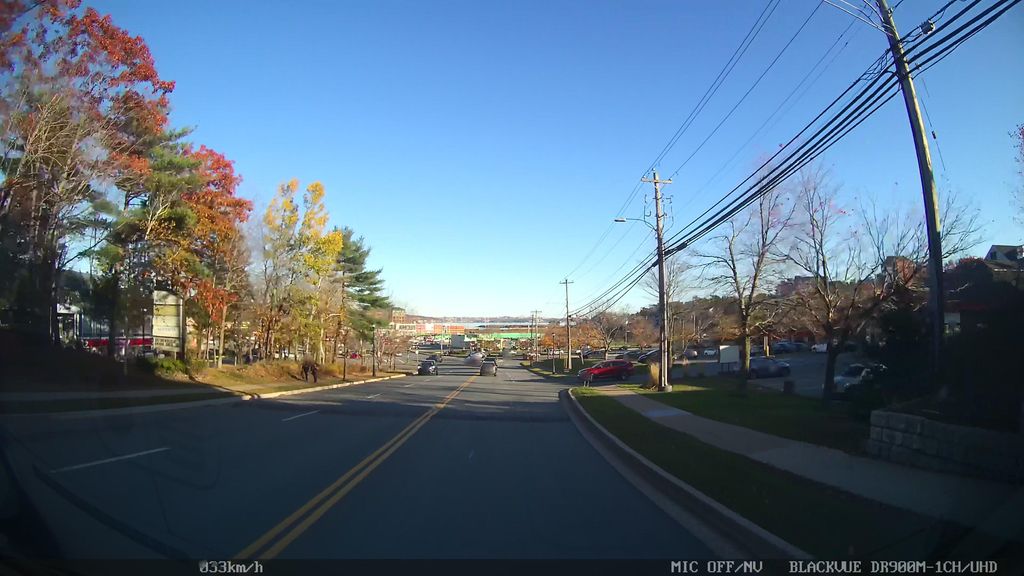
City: halifax